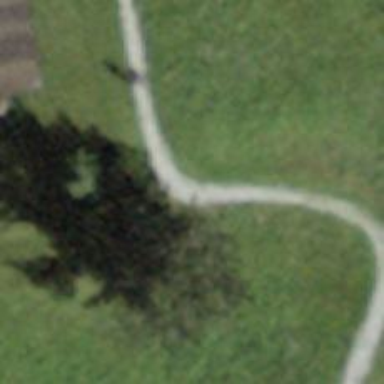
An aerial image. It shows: Compacted path with grade 4 tracktype.